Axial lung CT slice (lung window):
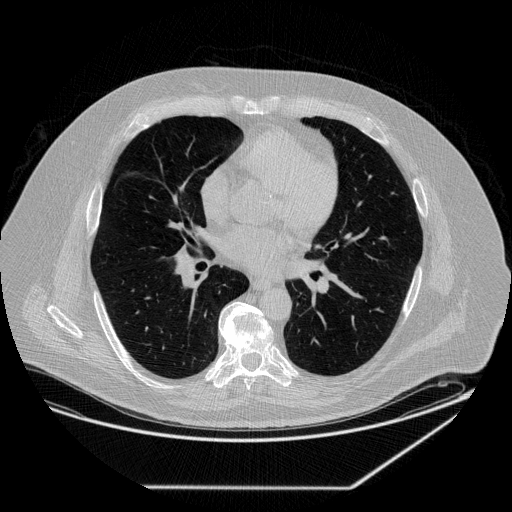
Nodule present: no